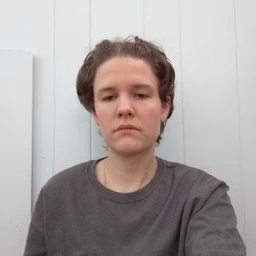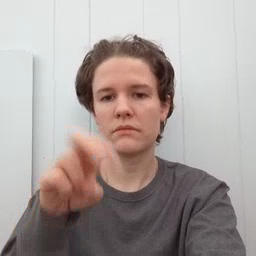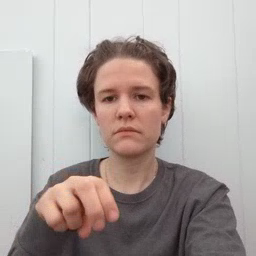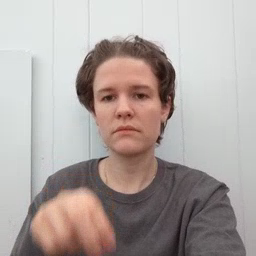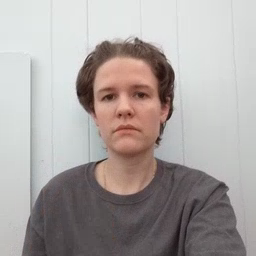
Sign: chair